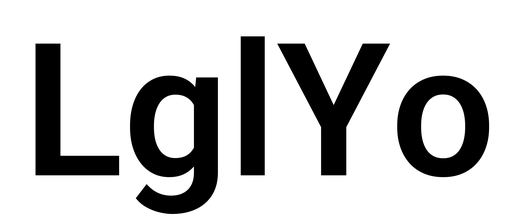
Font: Roboto_SemiBold